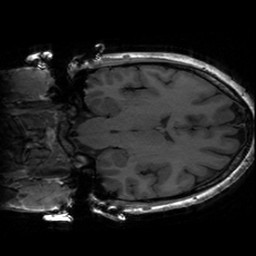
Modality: T1w
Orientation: coronal
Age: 26
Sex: female